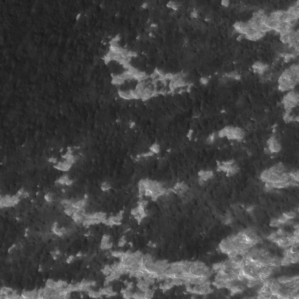
Label: non_frost